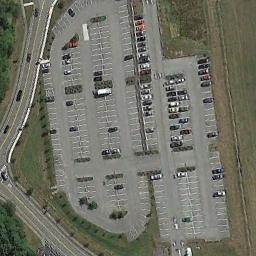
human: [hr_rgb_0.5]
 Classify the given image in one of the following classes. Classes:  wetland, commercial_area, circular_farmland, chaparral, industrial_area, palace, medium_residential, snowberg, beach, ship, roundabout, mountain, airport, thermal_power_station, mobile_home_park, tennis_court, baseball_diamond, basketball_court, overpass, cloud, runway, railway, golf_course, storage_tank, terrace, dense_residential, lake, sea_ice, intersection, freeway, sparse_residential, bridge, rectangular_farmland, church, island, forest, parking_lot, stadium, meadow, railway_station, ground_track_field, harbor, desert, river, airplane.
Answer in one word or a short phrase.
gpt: parking_lot